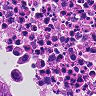
Metastatic tissue present: yes